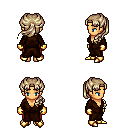
a pixel art fantasy rpg character, female body template, human, tanned skin, brown robe, red pants, white blonde princess hairstyle, gold gloves, gold boots, four views (front, back, left, right), 2x2 character sprite sheet, small pixel art, hard edges, no anti-aliasing